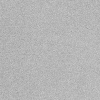
Atmospheric dust classification: dusty